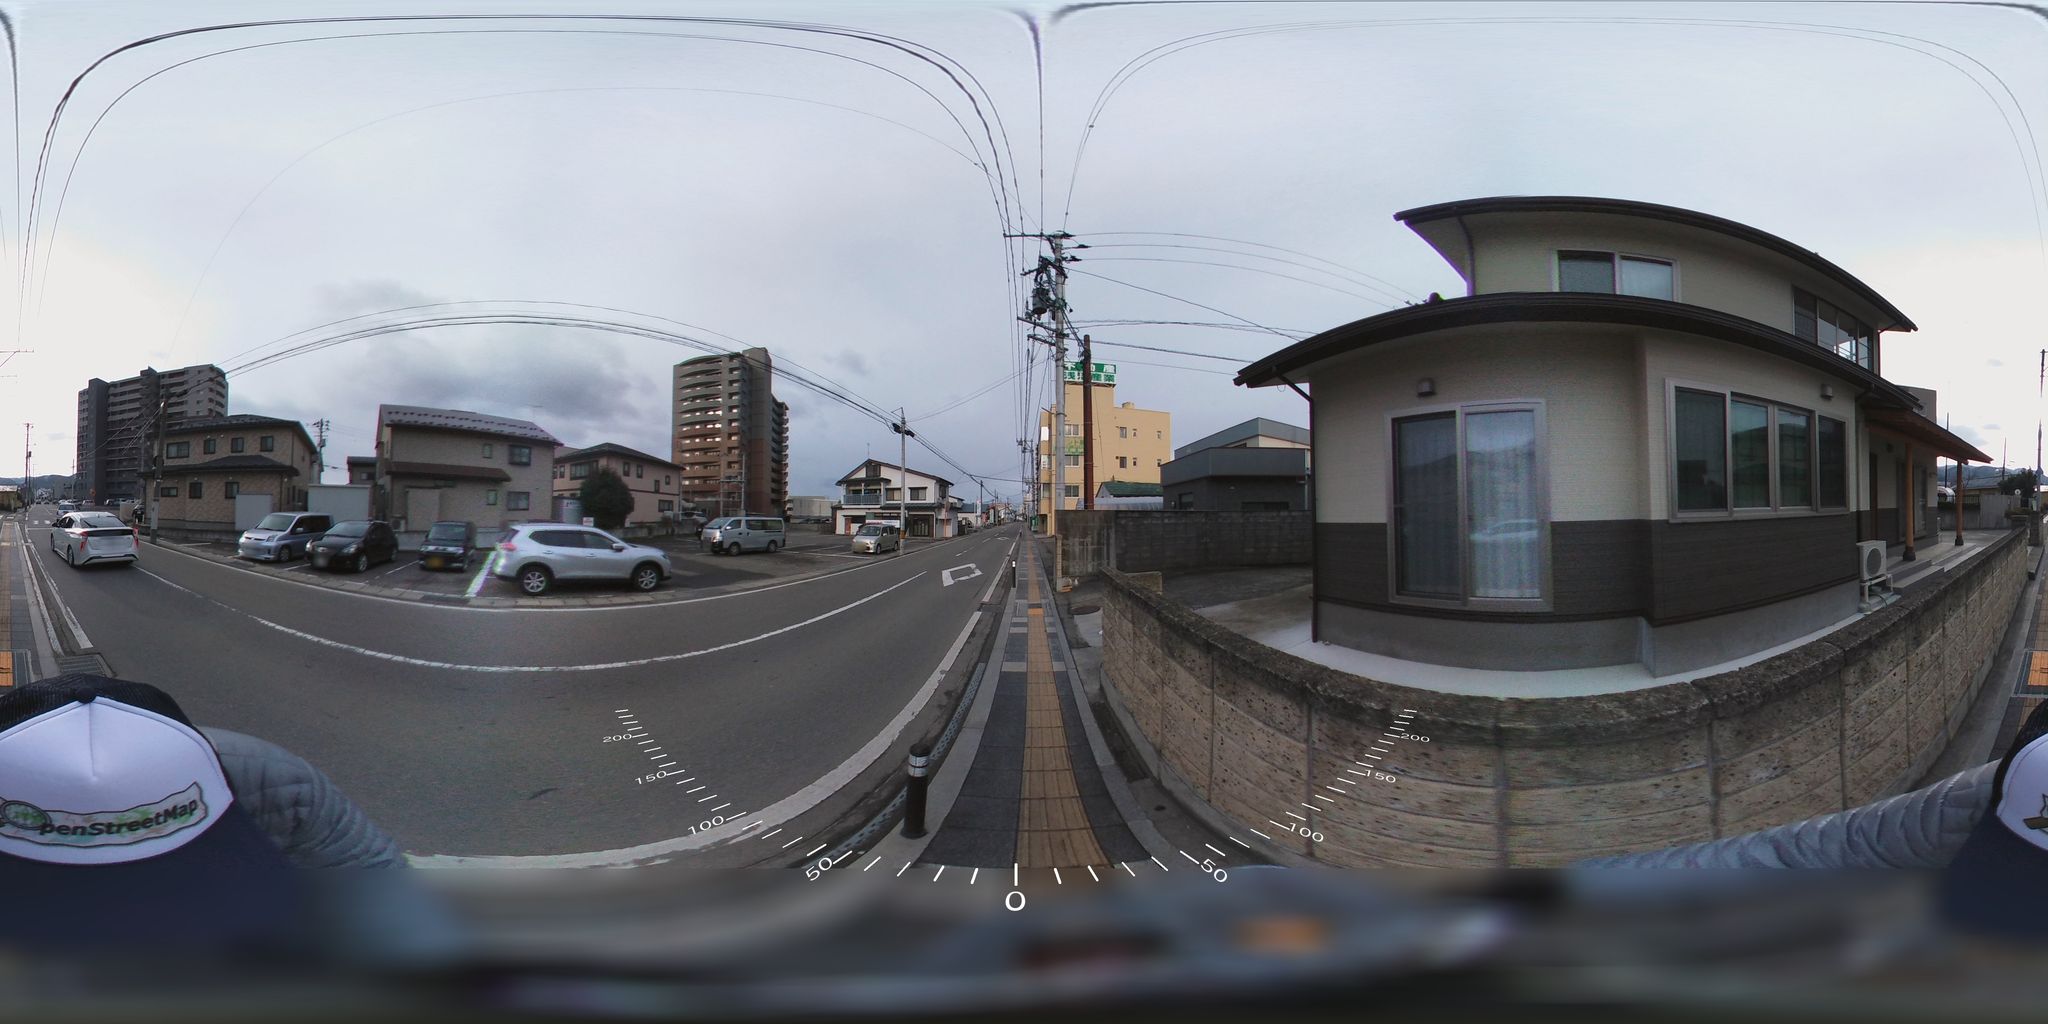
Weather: snowy
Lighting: day
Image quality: good
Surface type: cycling surface
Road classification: footway
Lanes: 2.0
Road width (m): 1
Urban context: urban centre
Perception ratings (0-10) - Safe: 0.83, Lively: 7.97, Beautiful: 3.52, Boring: 4.16, Depressing: 1.31, Wealthy: 2.55